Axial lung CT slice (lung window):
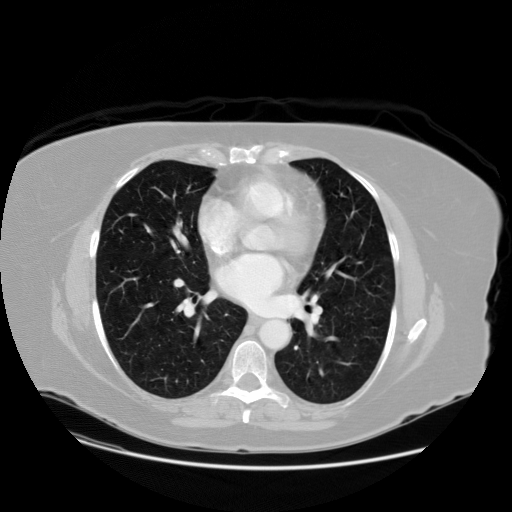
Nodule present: no